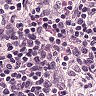
Metastatic tissue present: no